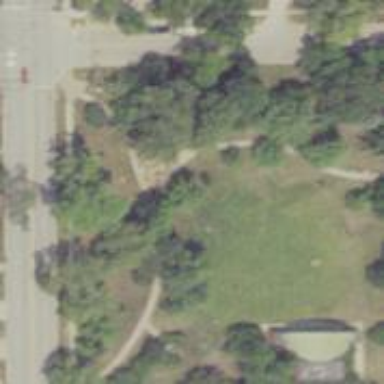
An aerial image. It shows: Memorial site with historic significance.